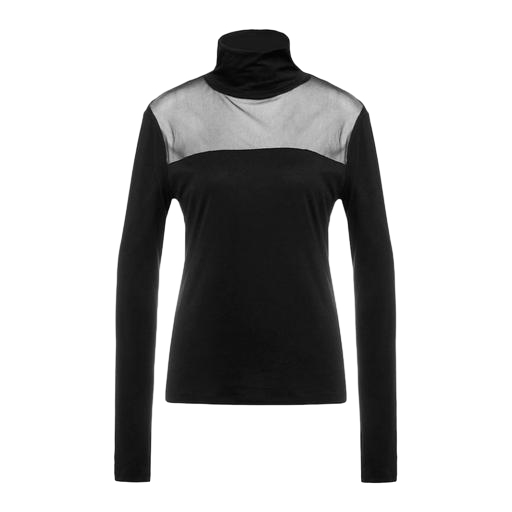
high-neck top, black mesh-paneled t-shirt, vero moda black high neck blouse, white background